Interaction volume radius: 10 \u00c5
Interaction volume height: 15 \u00c5
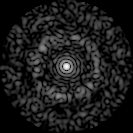
Disorder parameter: 0.8293